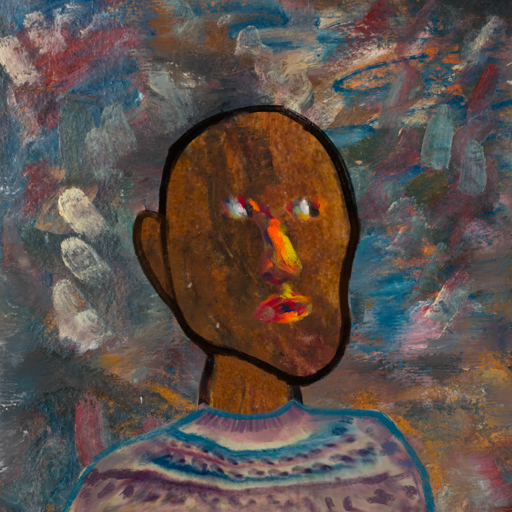
Background: Boggyland, Head And Neck Side: Mosgoul, Face Side: An_Impression, Bust: HillGirl, Hair Side: Blank, Head Accessory: Blank, Second Necklace: Blank, Necklace: Blank, Baby: Blank